Interaction volume radius: 5 \u00c5
Interaction volume height: 15 \u00c5
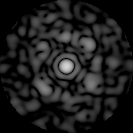
Disorder parameter: 0.7042